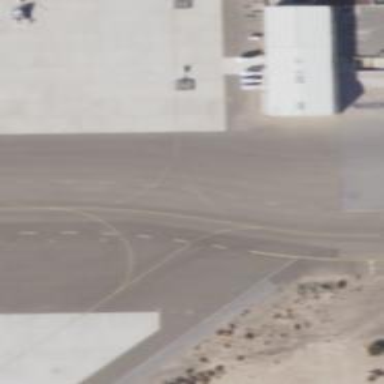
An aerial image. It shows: View of taxiway at the airport.